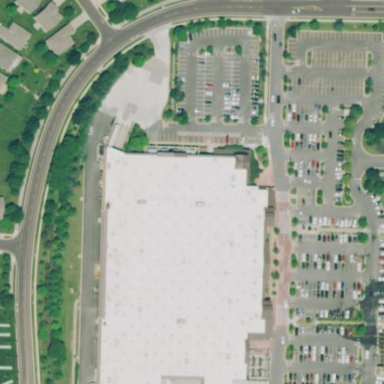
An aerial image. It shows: Retail building housing supermarket.